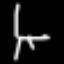
Label: chair